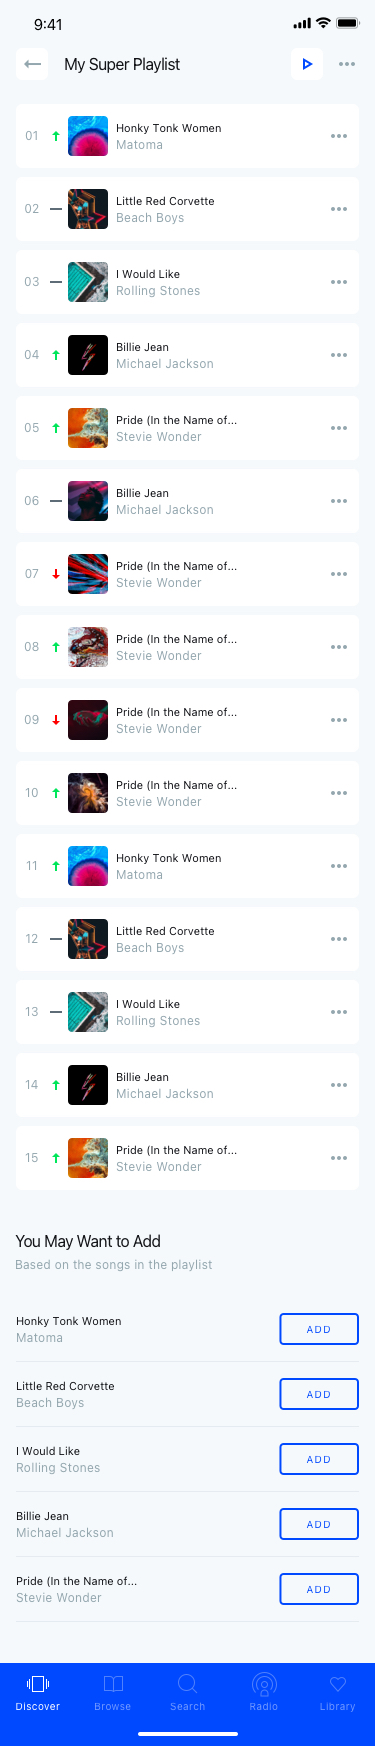
Text in this UI design:
You May Want to Add
Based on the songs in the playlist